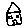
Label: house